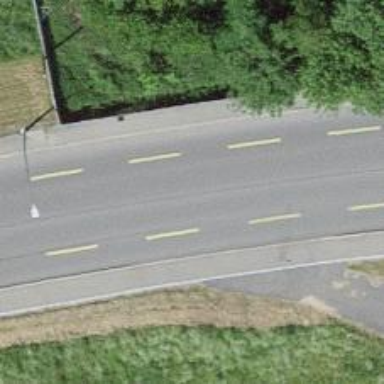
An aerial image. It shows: Primary road with asphalt surface and designated cycle lane.